Question: I basically want to achieve the following:
When the user click on the link "a#showhideuser", several animations are performed:
1. .users is shown (it is a class taking up the whole screen and darkens it)
2. user1 #user2 and #user3 are displayed (just showing a profile picture and the user-name) They are all blending in by changing the height of the classes.
When the link is pressed again, everything should disappear again.
It should look more or less like the old Tumblr-App "New Entry"-Menu
The problem is that sometimes all this toggling works perfectly, but sometimes it doesn't.
I have observed these possibilities after clicking the link:
1. Everything works fine (both slide in and slide out again)
2. .users is displayed fine, but the other 3 DIVs actually disappear instead of sliding in (mostly happens when I clicked the link several times already) When I wait a little, all 3 DIVs appear again
3. .users is displayed fine, but the other 3 DIVs quickly appear but then disappear again. Here as well: When I wait a little, all 3 appear again
That's my code (all in the same .js-file) (UPDATED)
'''
$(document).ready(function () {
$('.route').hide();
$('a#showhideroute').click(function () {
$('.route').toggle(400);
$('a#showhideroute').toggleClass('active');
});
$('.frage').hide();
$('a#showhidefrage').click(function () {
$('.frage').toggle(400);
});
$('.users').hide();
$('#user1').hide();
$('#user2').hide();
$('#user3').hide();
$('a#showhideuser').click(function () {
$('.users').fadeToggle(200);
$('#user1').animate({height:'toggle'},200);
$('#user2').animate({height:'toggle'},200);
$('#user3').animate({height:'toggle'},200);
}).finish(true, false);
});
'''
What am I doing wrong here?
Thanks a lot! :)
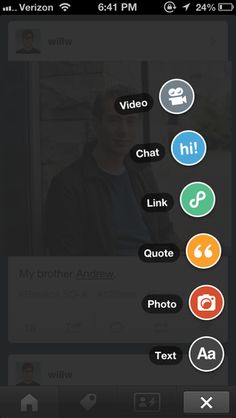
Answer: Seems like you're having troubles with <URL>.
I suggest adding <URL> before starting any new animation. This will stop the animation in it's place without skipping to the end; the new animation will then start from where the last one got stopped.